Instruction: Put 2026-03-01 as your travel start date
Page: home
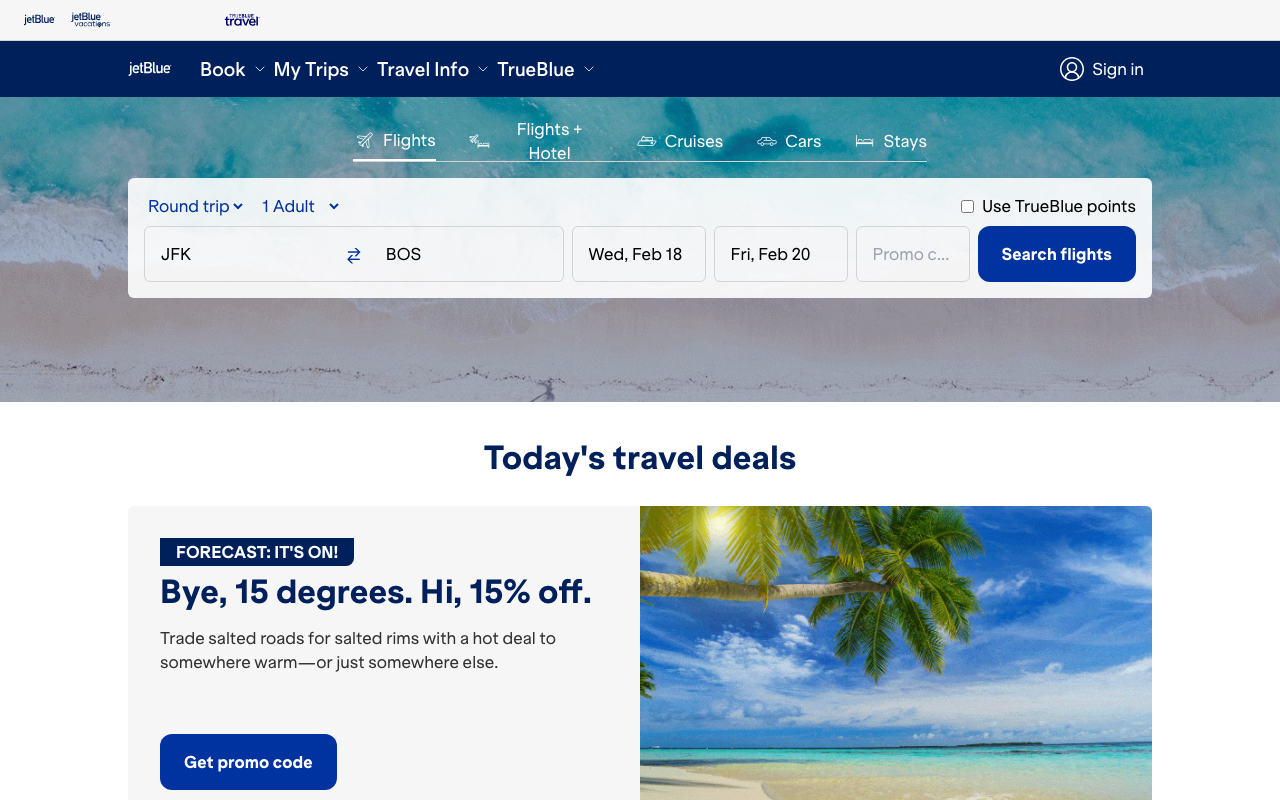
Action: type